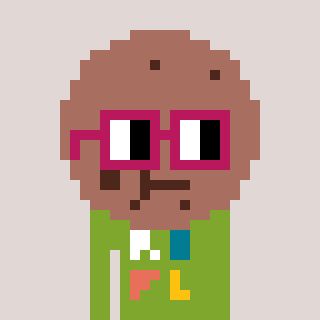
a pixel art character with square dark red glasses, a cookie-shaped head and a slimegreen-colored body on a warm background